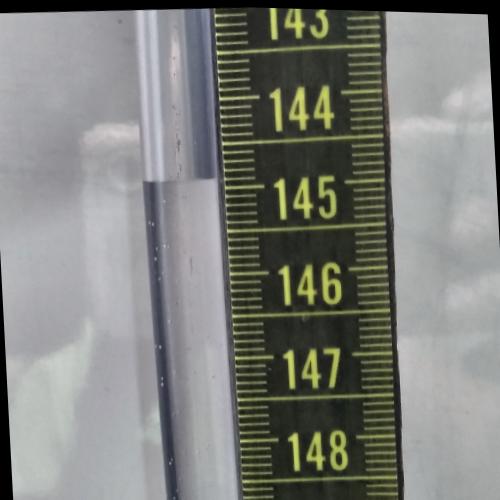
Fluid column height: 144.9 cm